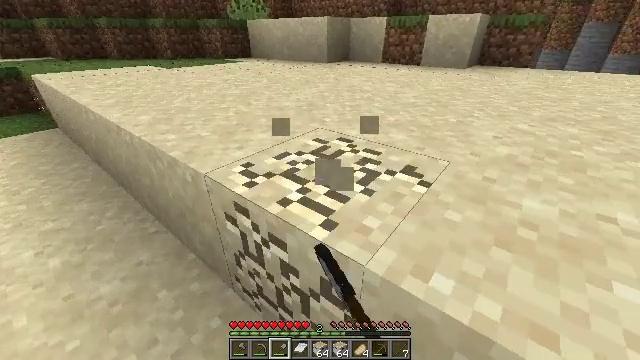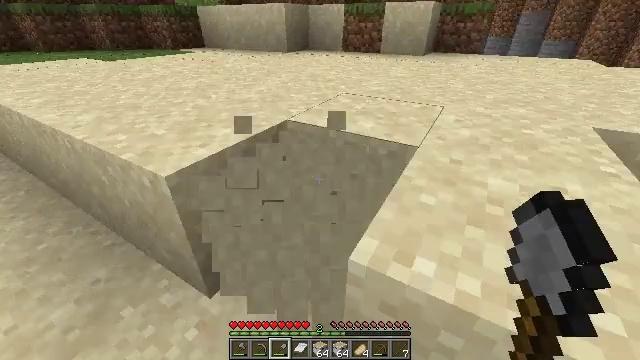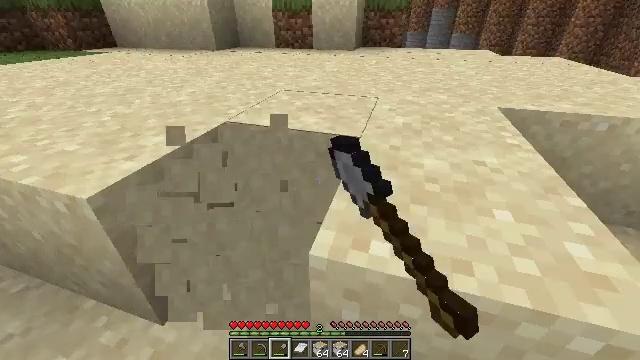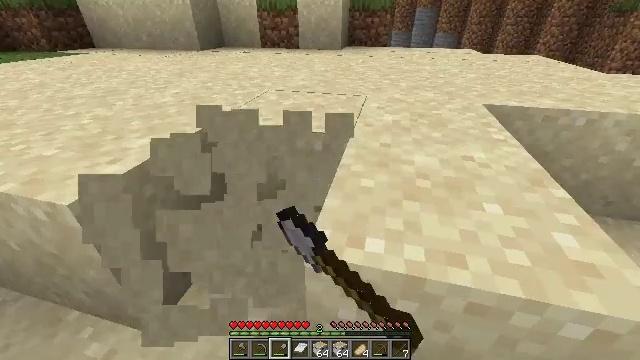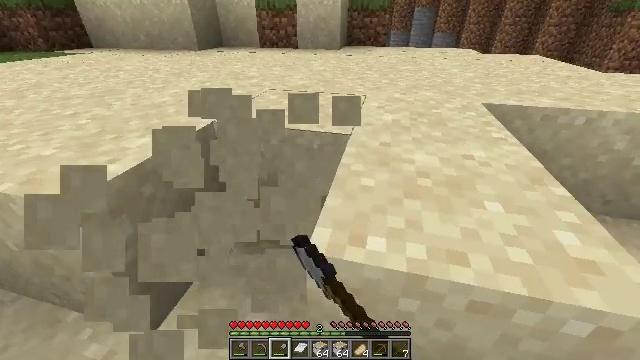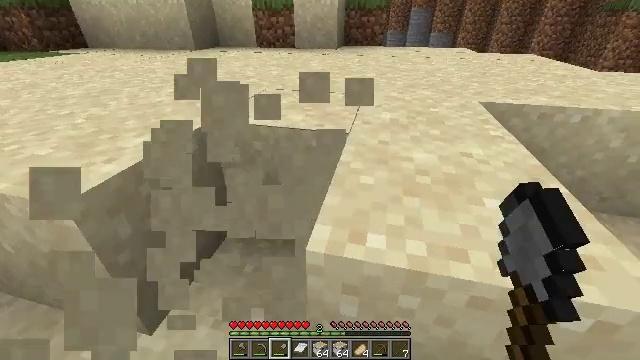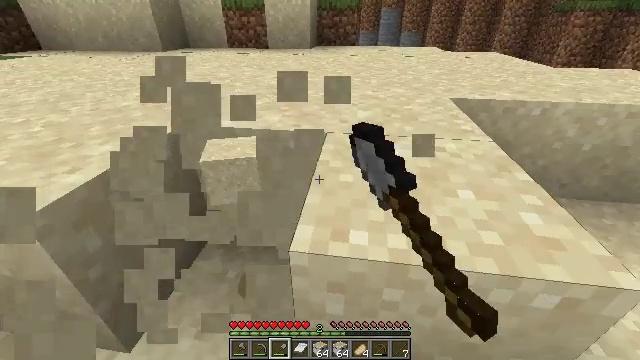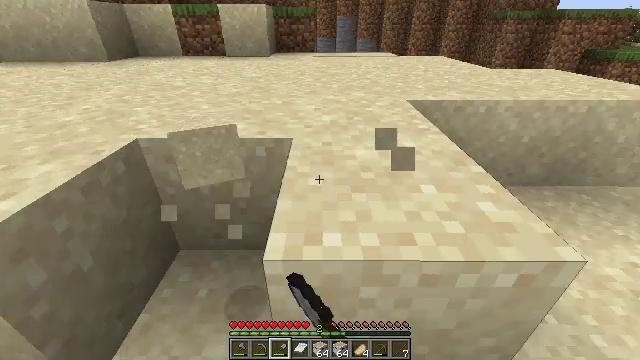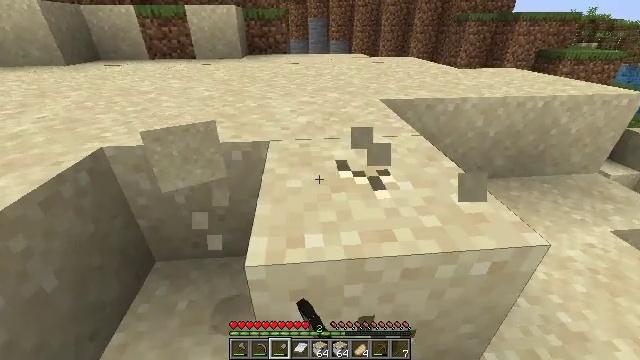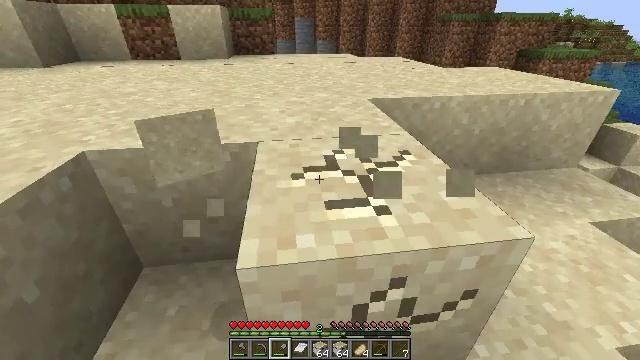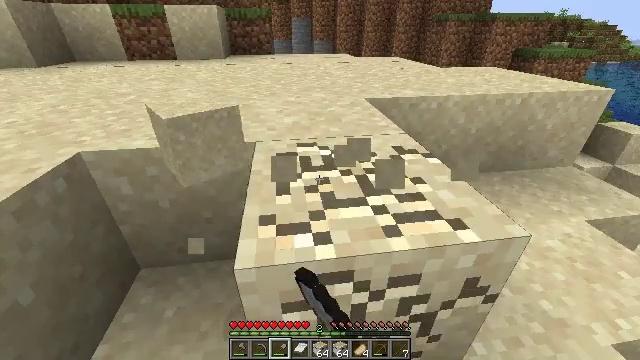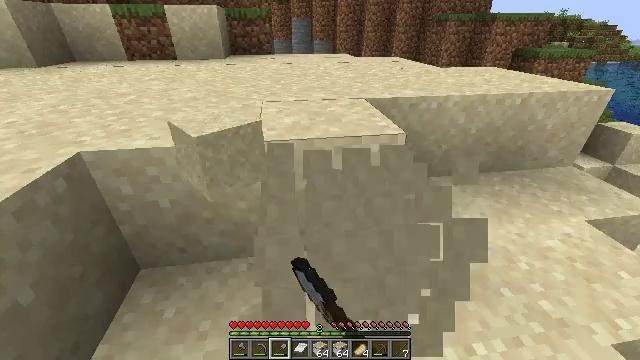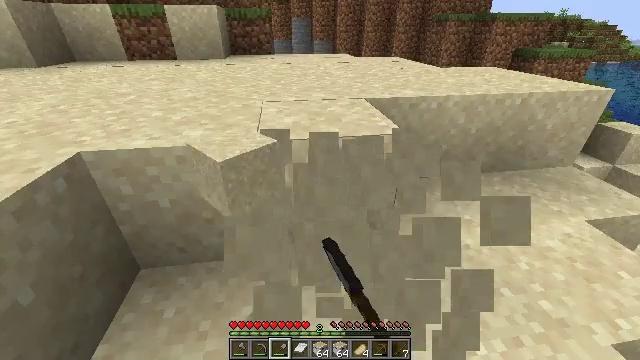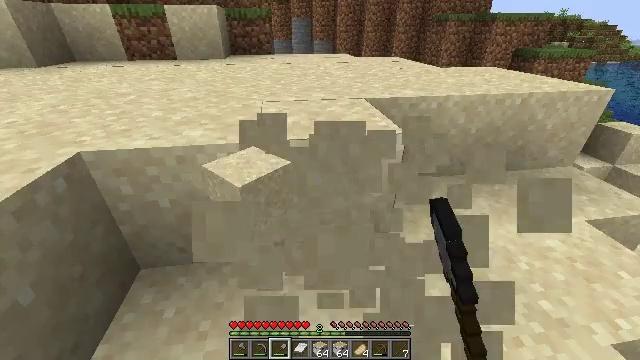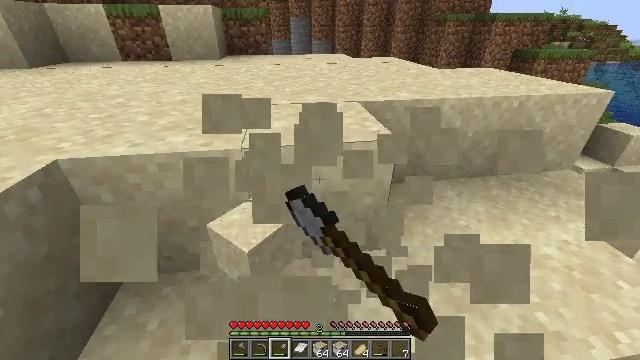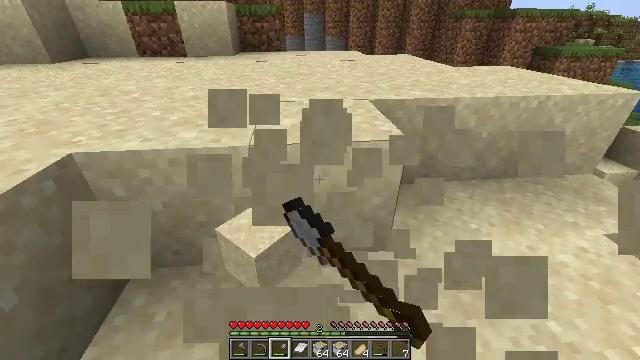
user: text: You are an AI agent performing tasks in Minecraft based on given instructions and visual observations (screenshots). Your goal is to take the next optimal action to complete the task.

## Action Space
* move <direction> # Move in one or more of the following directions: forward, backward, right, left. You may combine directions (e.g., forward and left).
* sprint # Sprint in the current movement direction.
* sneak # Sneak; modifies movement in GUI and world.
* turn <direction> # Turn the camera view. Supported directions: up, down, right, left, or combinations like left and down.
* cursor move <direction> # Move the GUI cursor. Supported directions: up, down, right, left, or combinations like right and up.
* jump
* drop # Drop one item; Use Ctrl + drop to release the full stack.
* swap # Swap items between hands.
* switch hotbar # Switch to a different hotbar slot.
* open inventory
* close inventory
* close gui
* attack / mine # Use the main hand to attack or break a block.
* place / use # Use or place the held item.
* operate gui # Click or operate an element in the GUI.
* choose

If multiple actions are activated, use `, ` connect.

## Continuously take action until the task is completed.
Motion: motion action
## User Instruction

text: Collect sand to make glass.
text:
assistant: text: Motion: turn right and down, attack / mine
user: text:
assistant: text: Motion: turn right, attack / mine
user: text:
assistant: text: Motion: turn right, attack / mine
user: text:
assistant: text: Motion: attack / mine
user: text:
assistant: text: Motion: attack / mine
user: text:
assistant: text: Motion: turn right, attack / mine
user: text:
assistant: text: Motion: turn right and up, attack / mine
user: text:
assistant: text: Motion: turn right, attack / mine
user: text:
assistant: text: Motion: turn right, attack / mine
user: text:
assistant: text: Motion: attack / mine
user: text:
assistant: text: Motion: attack / mine
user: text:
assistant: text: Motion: attack / mine
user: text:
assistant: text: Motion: attack / mine
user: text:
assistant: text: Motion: move forward and move right, attack / mine
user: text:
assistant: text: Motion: move forward and move right, turn left, attack / mine
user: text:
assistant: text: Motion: move forward and move right, turn left and down, attack / mine
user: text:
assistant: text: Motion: move forward, turn left and down, attack / mine
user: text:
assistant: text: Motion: turn left and down, attack / mine
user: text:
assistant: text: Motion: turn left and down, attack / mine
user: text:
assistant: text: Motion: turn left, attack / mine
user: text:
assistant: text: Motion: turn left, attack / mine
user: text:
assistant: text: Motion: turn left, attack / mine
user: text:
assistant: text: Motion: turn left, attack / mine
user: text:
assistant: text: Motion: turn left and up, attack / mine
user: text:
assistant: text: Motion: turn left and up, attack / mine
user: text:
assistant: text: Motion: attack / mine
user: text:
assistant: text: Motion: turn right and up, attack / mine
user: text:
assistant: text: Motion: turn right, attack / mine
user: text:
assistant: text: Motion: turn right, attack / mine
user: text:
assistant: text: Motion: turn right and down, attack / mine